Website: apple
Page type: customer-info-address
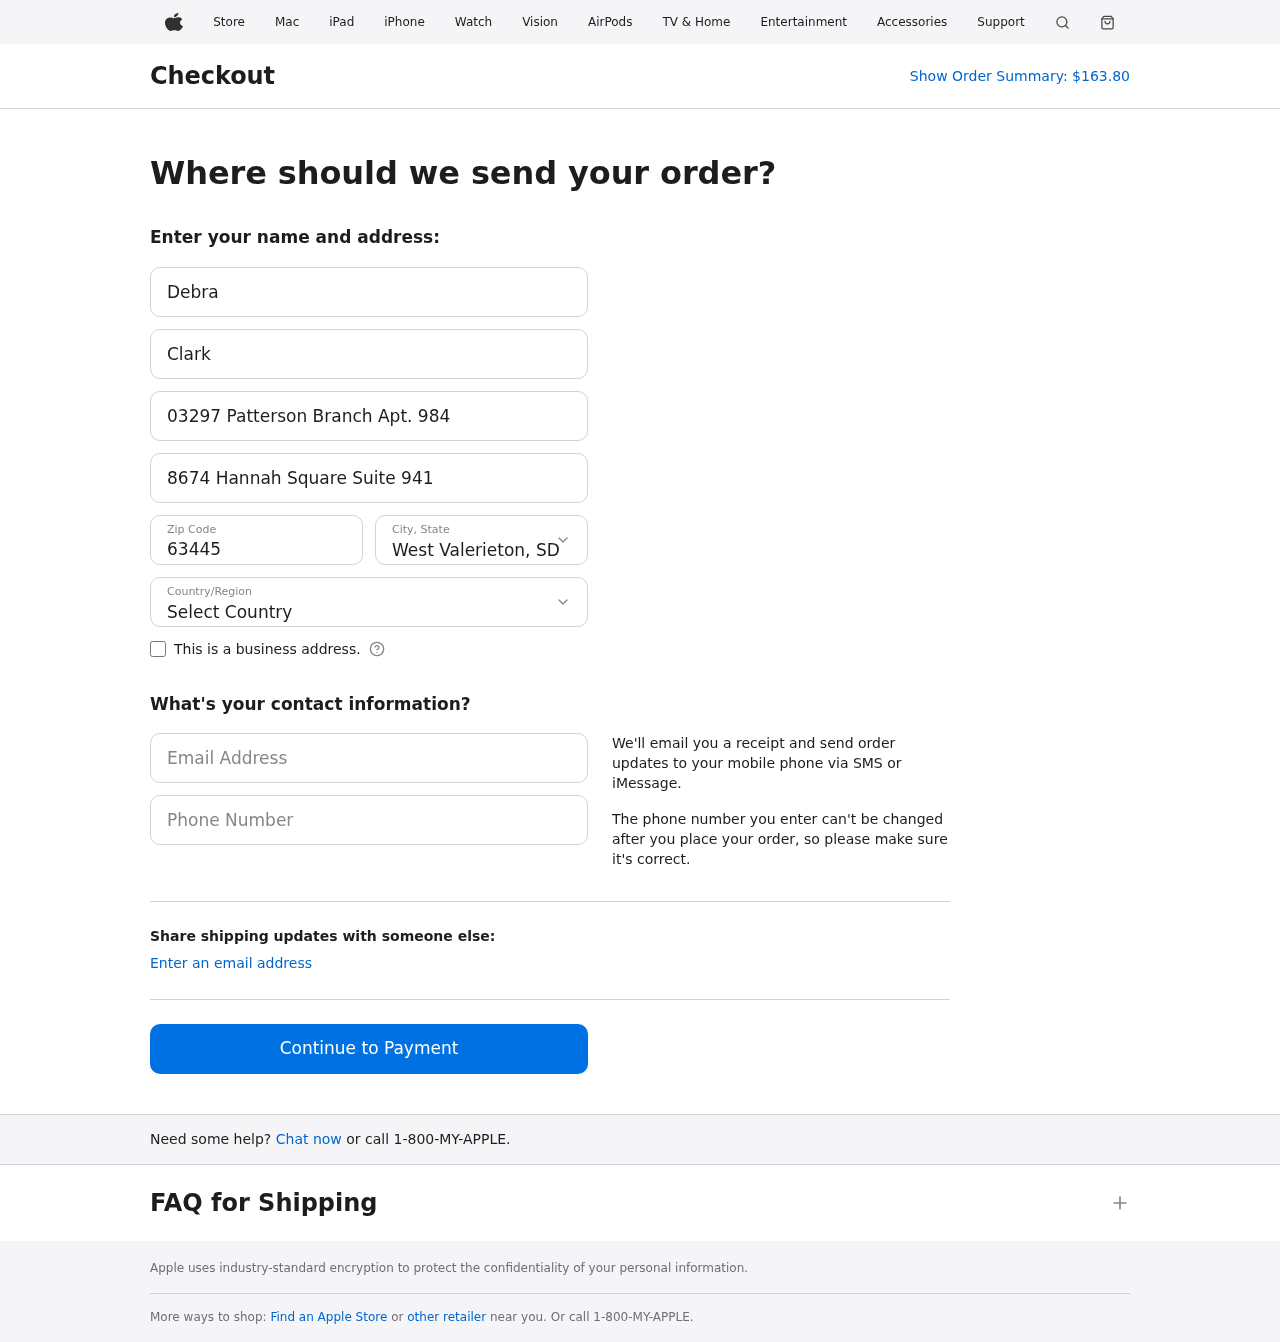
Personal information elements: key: PII_CITY_STATE
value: West Valerieton, SD
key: PII_COUNTRY
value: United States
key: PII_EMAIL
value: dclark@yahoo.com
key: PII_FIRSTNAME
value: Debra
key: PII_LASTNAME
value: Clark
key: PII_PHONE
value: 7015653309
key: PII_POSTCODE
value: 63445
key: PII_STREET
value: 03297 Patterson Branch Apt. 984
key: PII_STREET2
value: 8674 Hannah Square Suite 941
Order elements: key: ORDER_TOTAL
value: $163.80